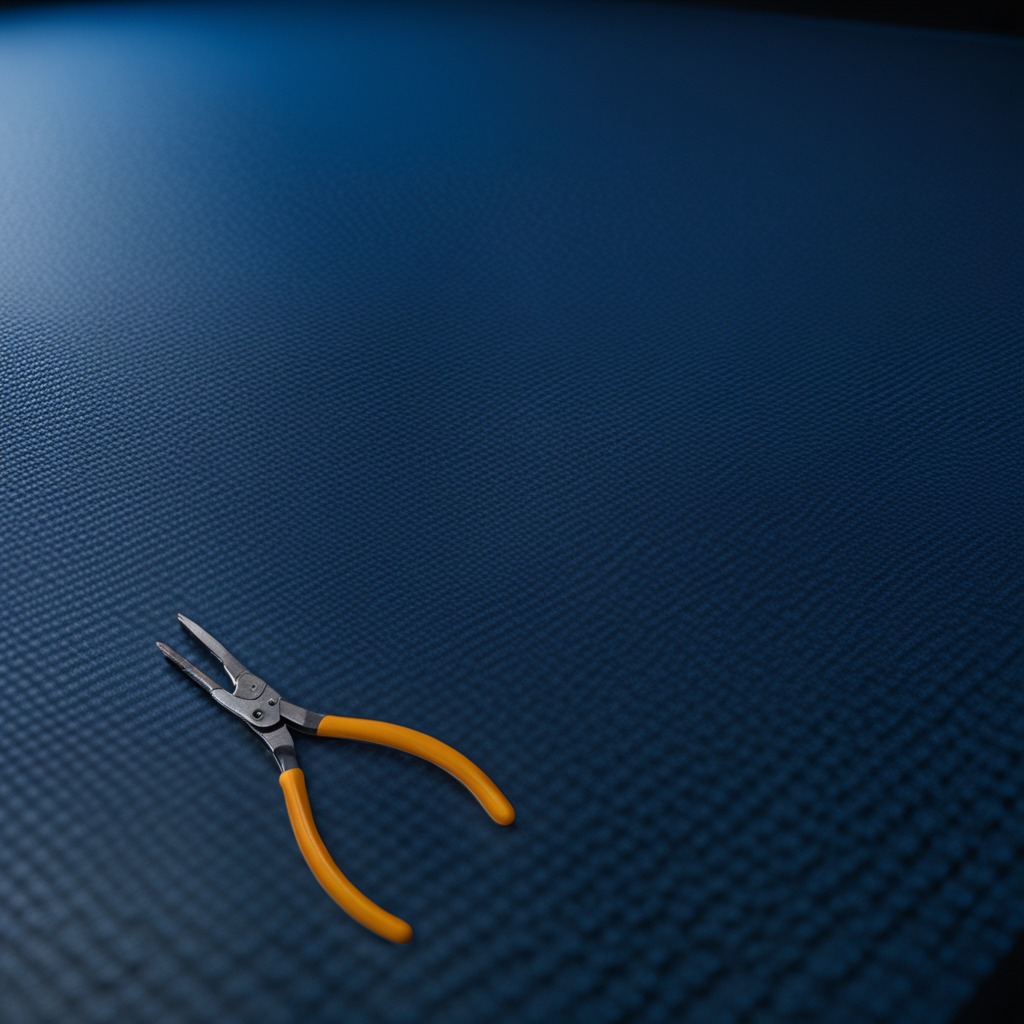
A plier lies on the clean granite tabletop inside a workshop at night.